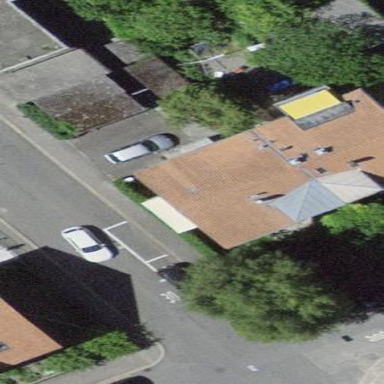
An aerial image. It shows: Commercial building.